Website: slack
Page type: billing-address
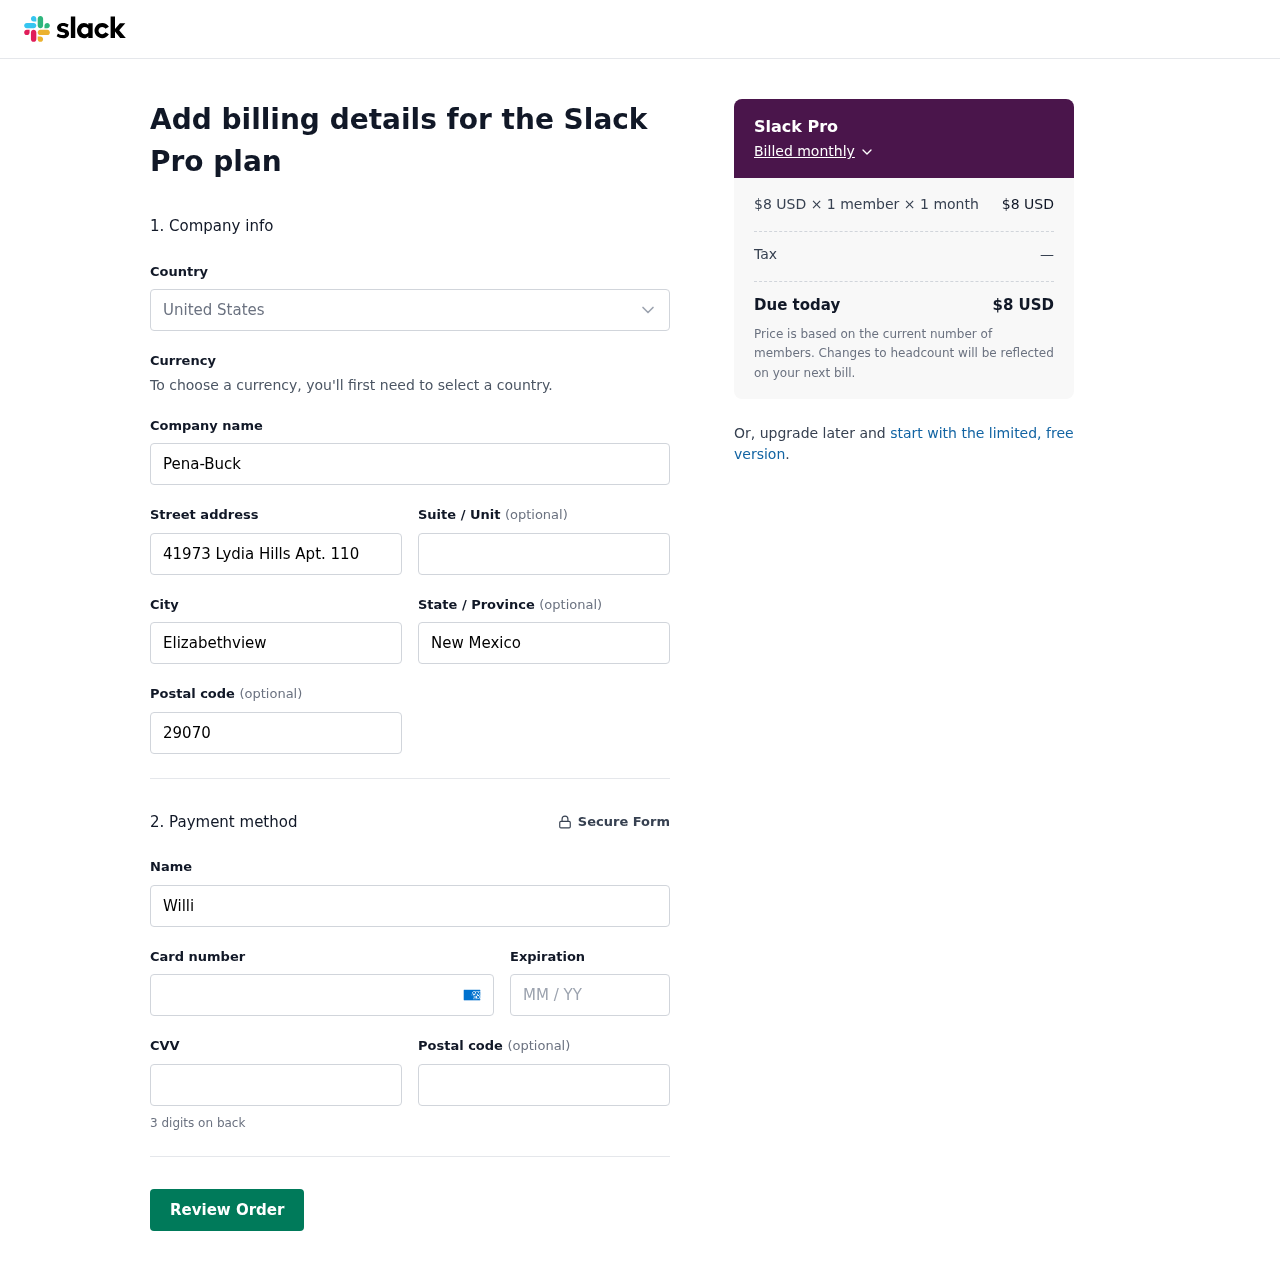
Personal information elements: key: PII_CARD_CVV
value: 2598
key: PII_CARD_EXPIRY
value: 07/26
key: PII_CARD_NUMBER
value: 3779 7695 1017 181
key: PII_CITY
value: Elizabethview
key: PII_COMPANY
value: Pena-Buck
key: PII_COUNTRY
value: United States
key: PII_FULLNAME
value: William Cooley
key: PII_POSTCODE
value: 29070
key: PII_STATE
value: New Mexico
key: PII_STREET
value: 41973 Lydia Hills Apt. 110
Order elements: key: ORDER_PLAN_PRICE
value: $8 USD
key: ORDER_NUM_MEMBERS
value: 1 member
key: ORDER_NUM_MONTHS
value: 1 month
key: ORDER_SUBTOTAL
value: $8 USD
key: ORDER_TAX
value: —
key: ORDER_TOTAL
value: $8 USD